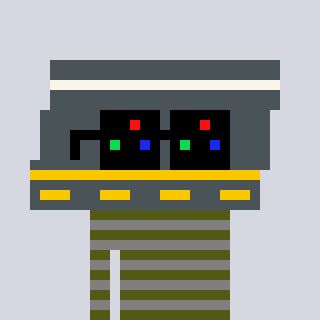
a pixel art character with square black sunglasses, a road-shaped head and a bluegrey-colored body on a cool background